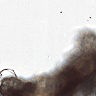
Metastatic tissue present: no